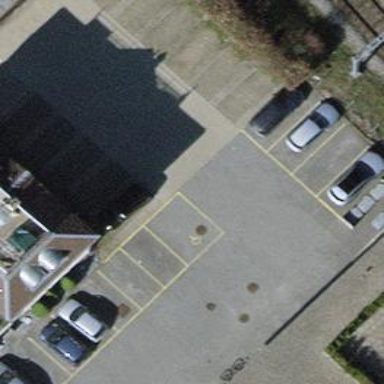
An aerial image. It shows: Parking area with surface.